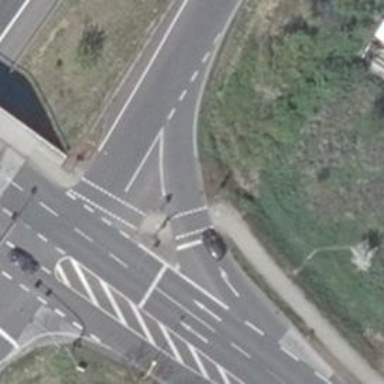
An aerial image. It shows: Footway along the road.